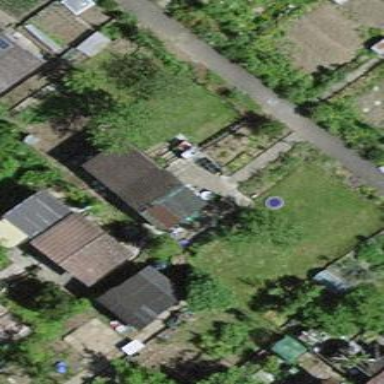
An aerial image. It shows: Allotment house.